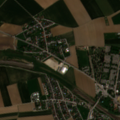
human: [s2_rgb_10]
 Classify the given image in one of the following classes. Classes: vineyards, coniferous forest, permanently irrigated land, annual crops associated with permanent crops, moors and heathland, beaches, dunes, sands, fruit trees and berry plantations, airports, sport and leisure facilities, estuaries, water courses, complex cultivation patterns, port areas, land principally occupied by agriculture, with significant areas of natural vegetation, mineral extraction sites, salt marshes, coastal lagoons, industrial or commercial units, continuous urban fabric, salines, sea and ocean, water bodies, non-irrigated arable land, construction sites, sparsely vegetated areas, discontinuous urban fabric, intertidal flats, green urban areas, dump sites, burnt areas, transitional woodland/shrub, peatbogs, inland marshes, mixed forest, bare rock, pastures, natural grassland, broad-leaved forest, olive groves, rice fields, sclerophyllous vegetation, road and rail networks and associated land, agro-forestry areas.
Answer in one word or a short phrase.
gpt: discontinuous urban fabric, road and rail networks and associated land, non-irrigated arable land, complex cultivation patterns